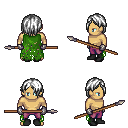
a pixel art fantasy rpg character, male body template, human, tanned skin, green tattered cape, magenta pants, white bangs hairstyle, metal gloves, black shoes, spear, four views (front, back, left, right), 2x2 character sprite sheet, small pixel art, hard edges, no anti-aliasing